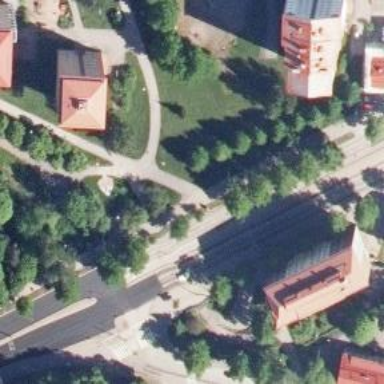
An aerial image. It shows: Asphalt cycleway.